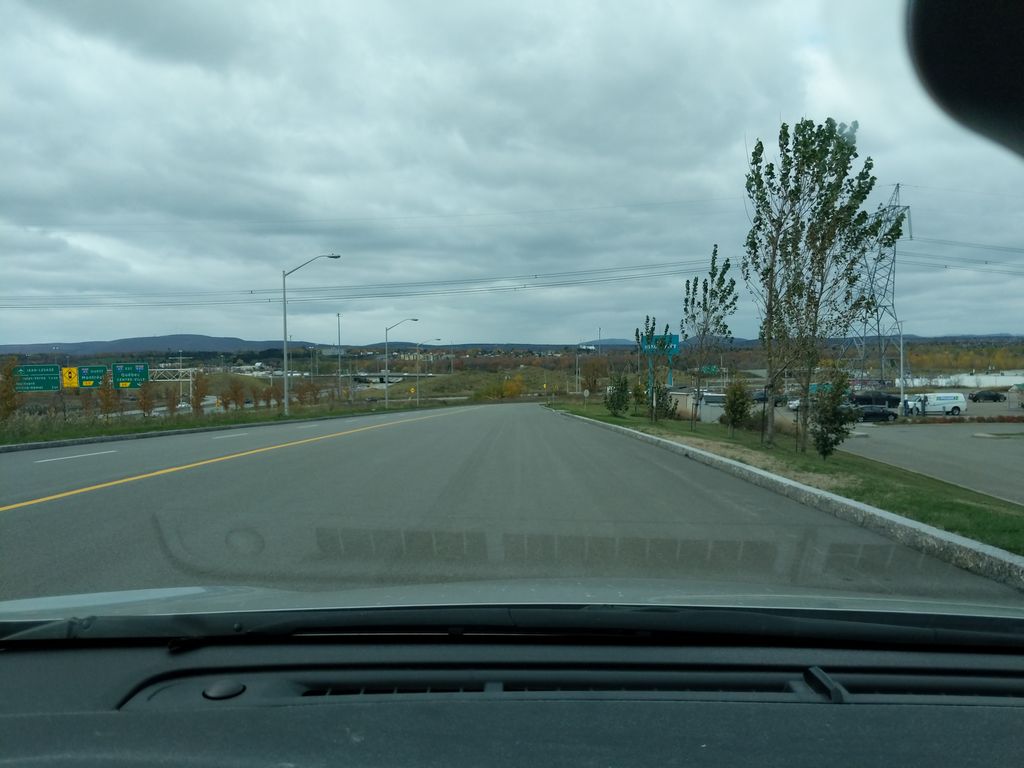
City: quebec_city